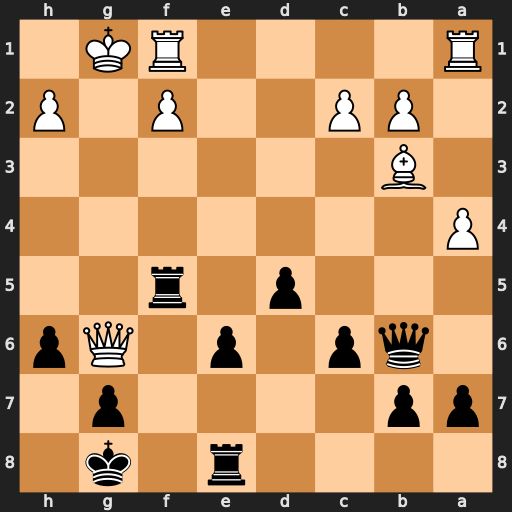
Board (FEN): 4r1k1/pp4p1/1qp1p1Qp/3p1r2/P7/1B6/1PP2P1P/R4RK1
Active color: b
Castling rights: -
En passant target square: -
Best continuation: Rg5+ Qxg5 hxg5